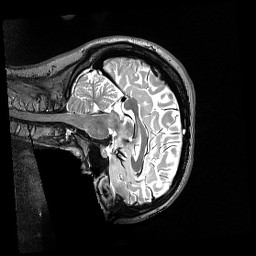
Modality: T2w
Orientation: sagittal
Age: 21
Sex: female
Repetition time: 3.2 s
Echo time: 0.563 s